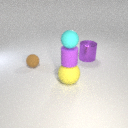
small purple rubber cylinder above large yellow rubber sphere